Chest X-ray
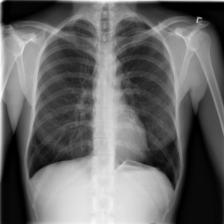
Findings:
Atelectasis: negative
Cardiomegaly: negative
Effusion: negative
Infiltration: negative
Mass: negative
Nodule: negative
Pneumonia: negative
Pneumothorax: negative
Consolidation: negative
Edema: negative
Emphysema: negative
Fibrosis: negative
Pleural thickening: negative
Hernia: negative